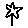
Label: flower